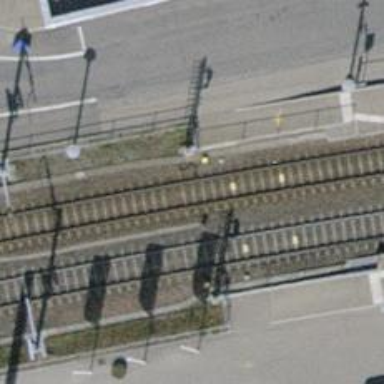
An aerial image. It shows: Railway signal.